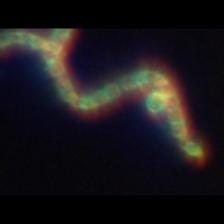
Taxon: Chaetoceros
Group: Diatoms